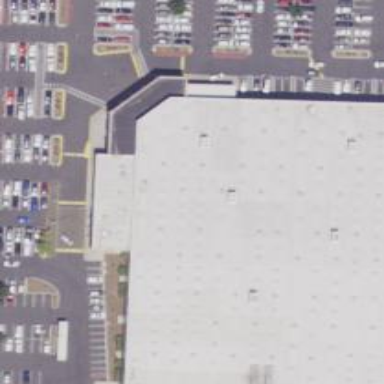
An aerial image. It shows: Wholesale shop housed in building.